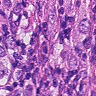
Metastatic tissue present: yes